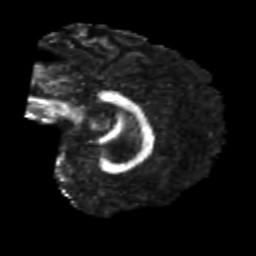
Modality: FA
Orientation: sagittal
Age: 21
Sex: male
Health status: healthy
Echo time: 0.074 s